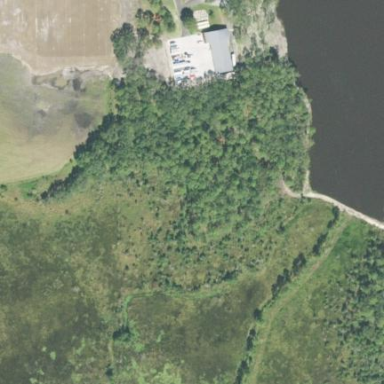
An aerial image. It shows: Marshy wetland area.